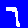
Digit: 7